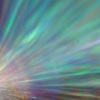
Label: sunburn